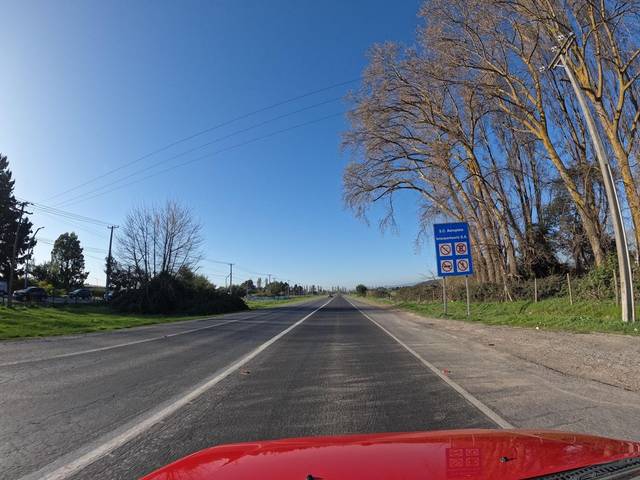
Region: Chile
Coordinates: -36.778, -73.056